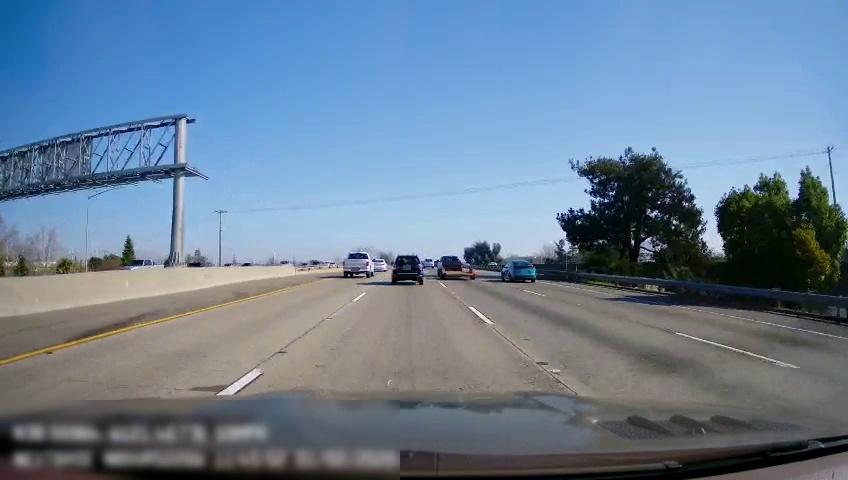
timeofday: Day
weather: Sunny
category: Vehicles | Truck
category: Vehicles | Car
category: Drivable Space
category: Vehicles | Car
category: Vehicles | Truck
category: Vehicles | Car
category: Vehicles | Truck
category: Vehicles | Other LV
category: Vehicles | SUV
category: Vehicles | SUV
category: Lanes | Current Lane
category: Lanes | Current Lane
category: Lanes | Alternate Lane
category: Lanes | Alternate Lane
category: Lanes | Alternate Lane
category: Traffic | Signs
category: Traffic | Signs